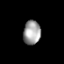
Tissue: prostate
Cell type: T cells
Senescence score: 0.6913
Nuclear area (px): 412
Mean DAPI intensity: 157.313